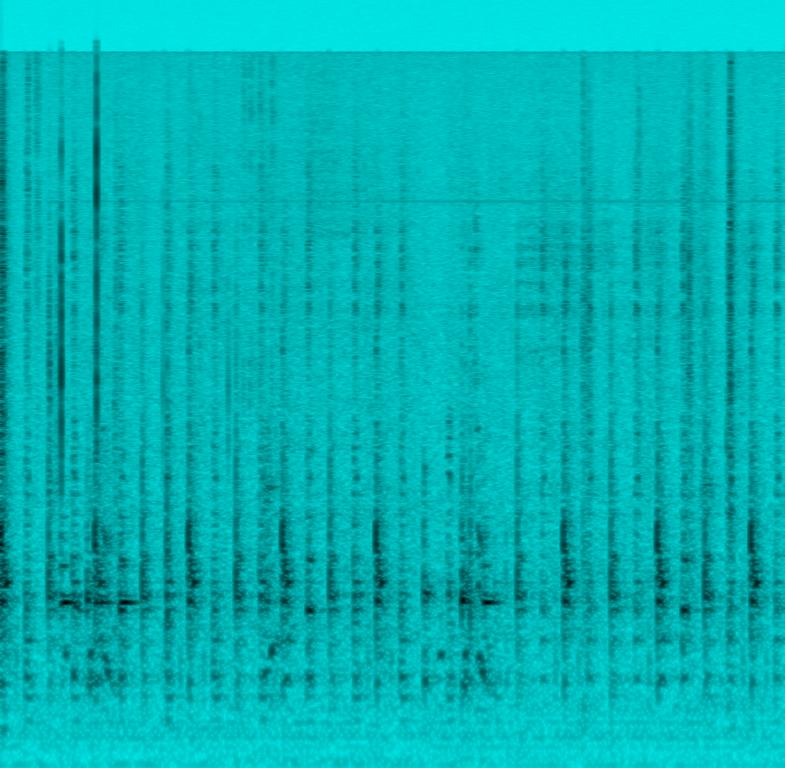
The low quality recording features an electro song played on a small device that reproduces thin, mono sounds, especially since it was recorded with a phone. The song consists of a repetitive synth melody, flat male vocal, "4 on the floor" kick pattern, claps and shimmering shakers. There are some papery sound effects too. Overall it is noisy and it sounds fun and happy.